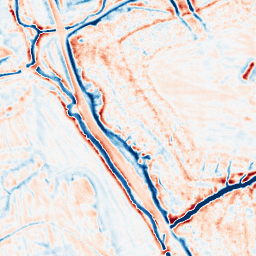
Category: edge_preserving
Decomposition family: bilateral
Decomposition parameters: d: 15
sigma_color: 25
sigma_space: 25
Upsampling method: cubic_mitchell
Upsampling parameters: scale: 8
Upsampling scale: 8